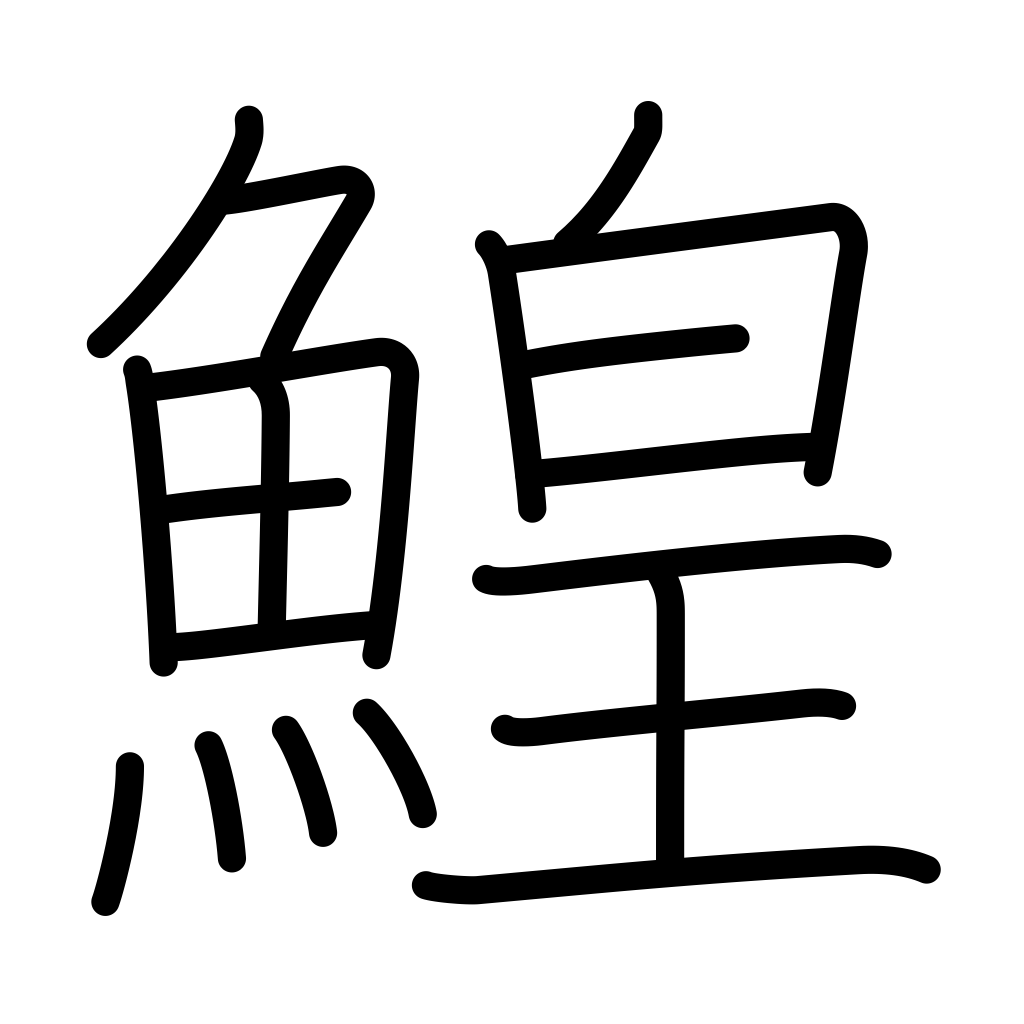
Meaning: sturgeon